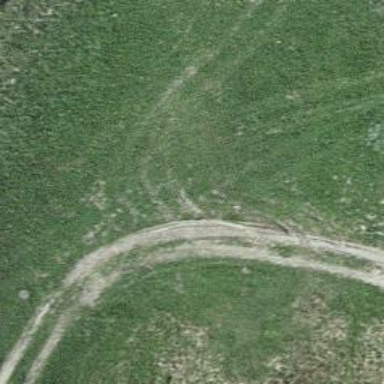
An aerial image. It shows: Track with grade 4 tracktype.